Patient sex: F
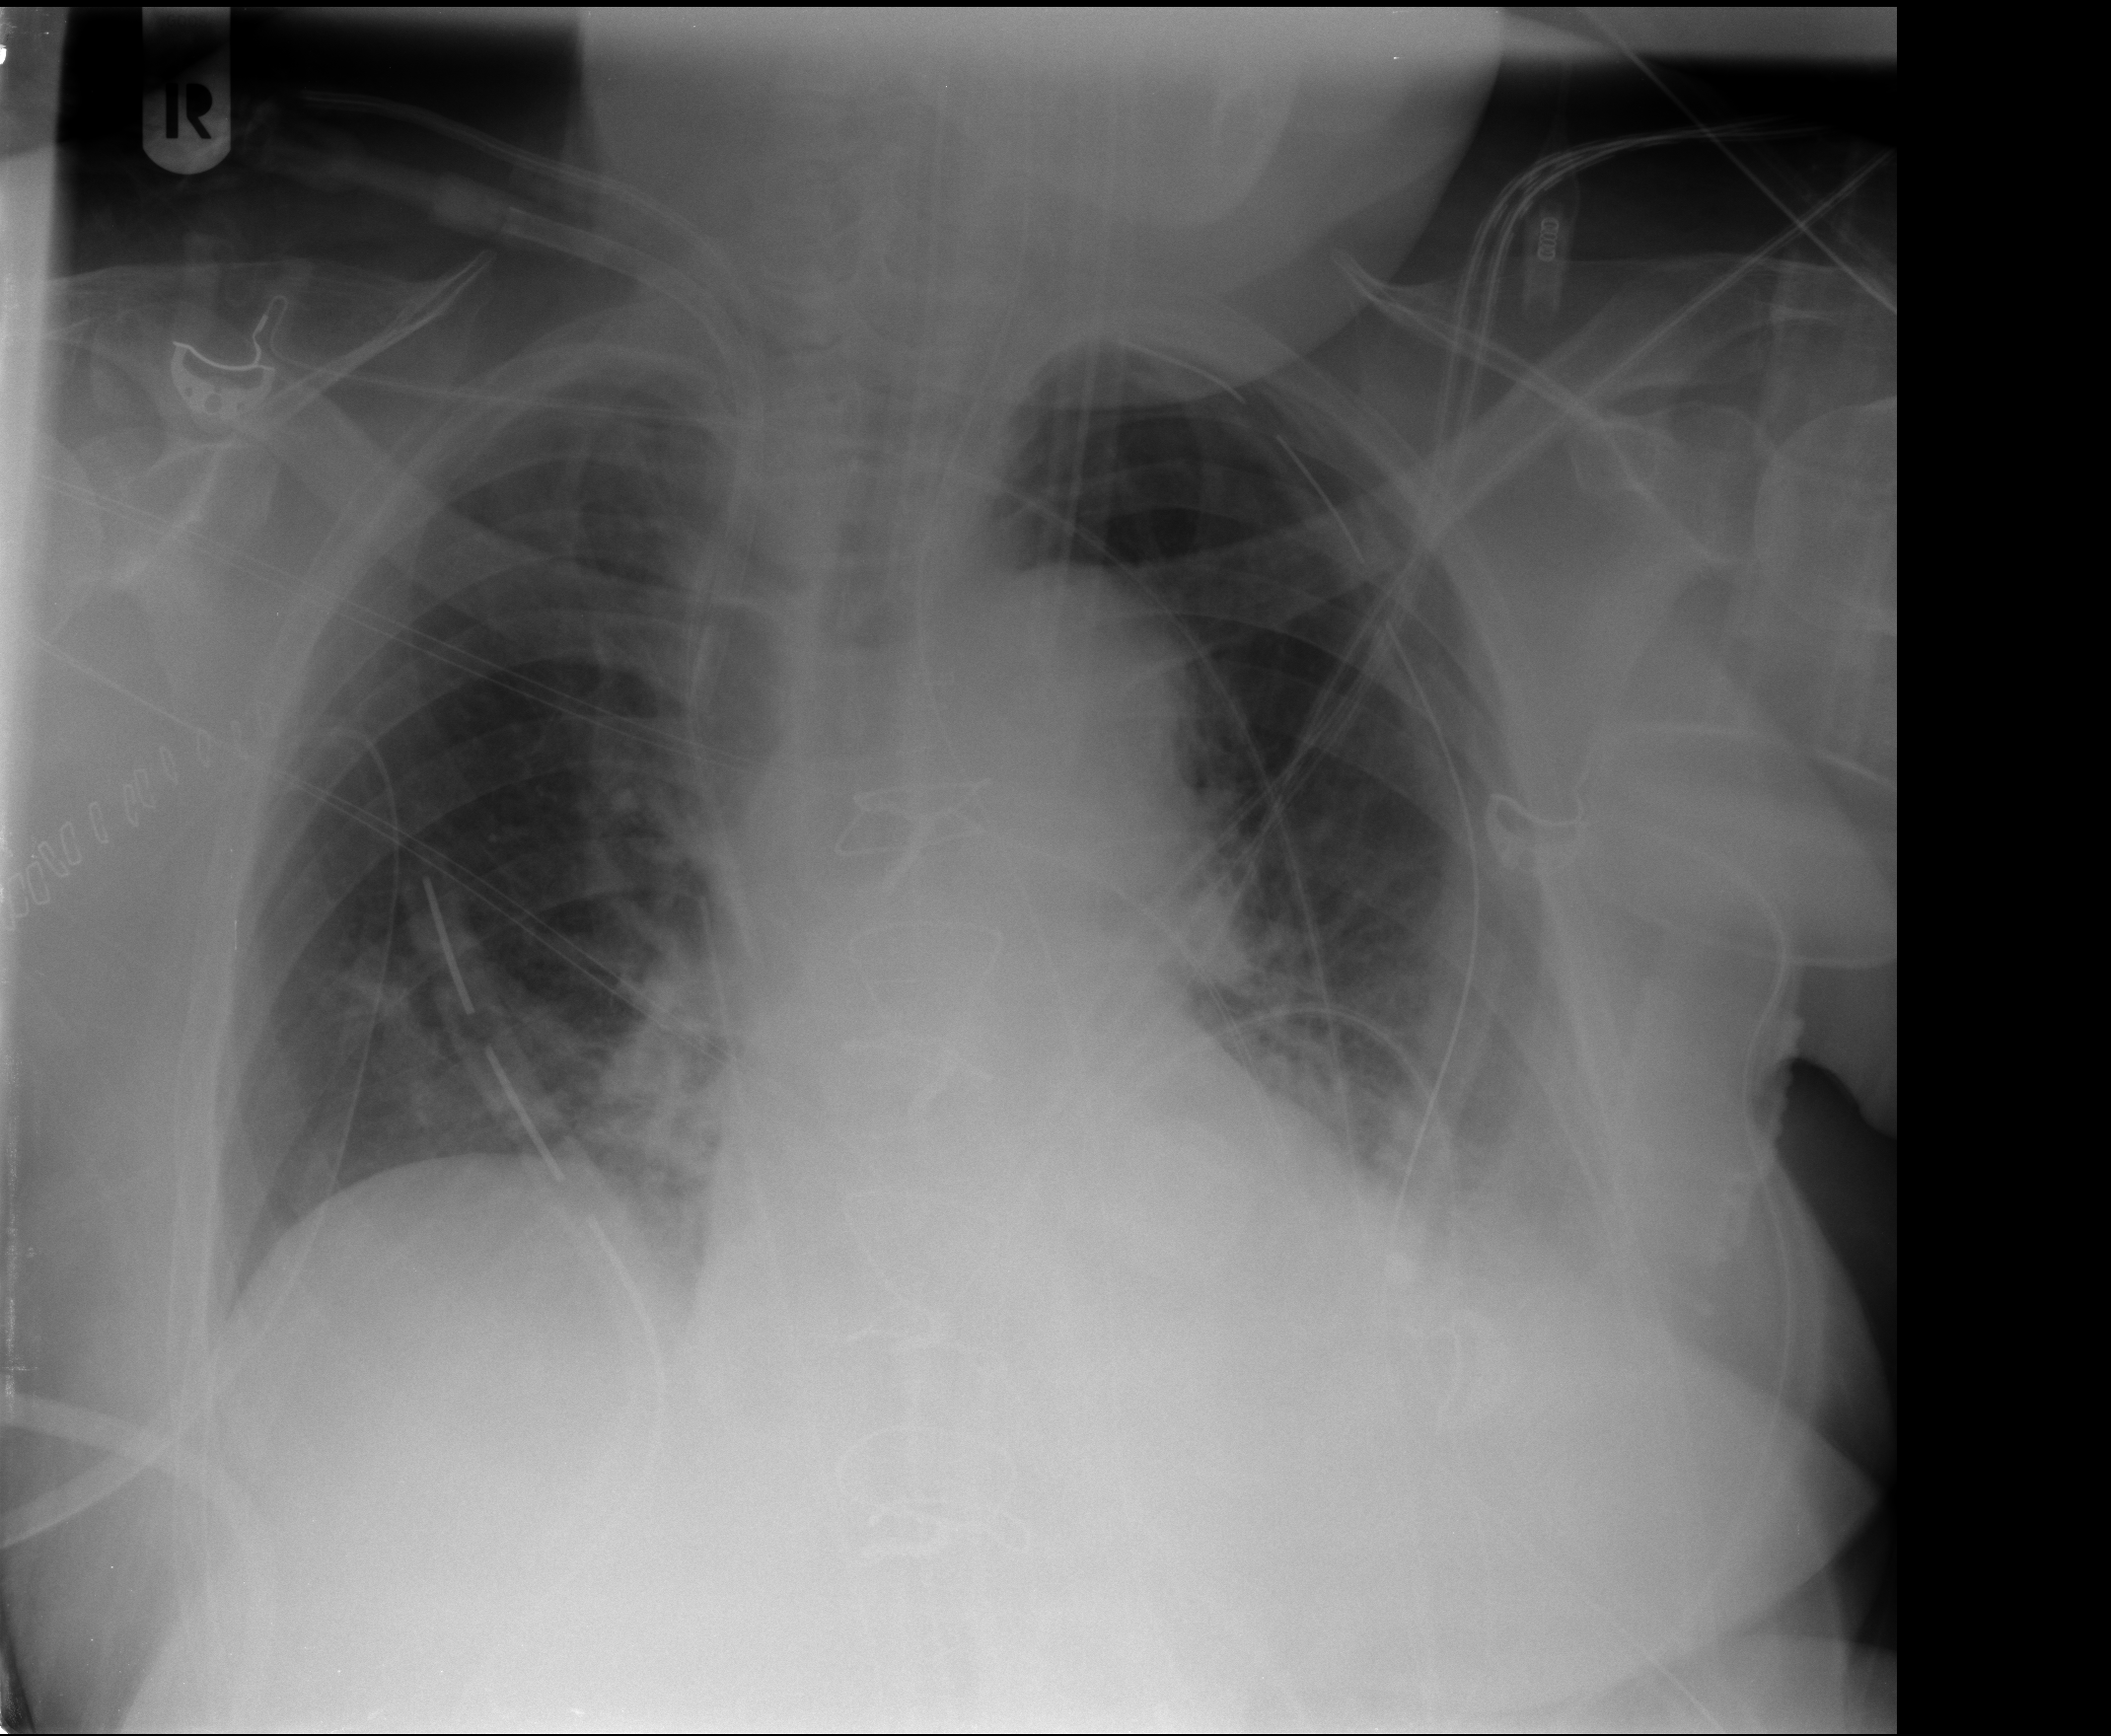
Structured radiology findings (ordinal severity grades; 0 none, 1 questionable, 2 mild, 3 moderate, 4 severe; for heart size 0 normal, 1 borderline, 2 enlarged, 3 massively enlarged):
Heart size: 0
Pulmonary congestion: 2
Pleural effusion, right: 0
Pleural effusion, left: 1
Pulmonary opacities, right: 1
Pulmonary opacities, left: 0
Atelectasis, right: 2
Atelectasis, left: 2